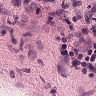
Metastatic tissue present: yes